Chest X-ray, AP view. Patient: 57 years old, sex M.
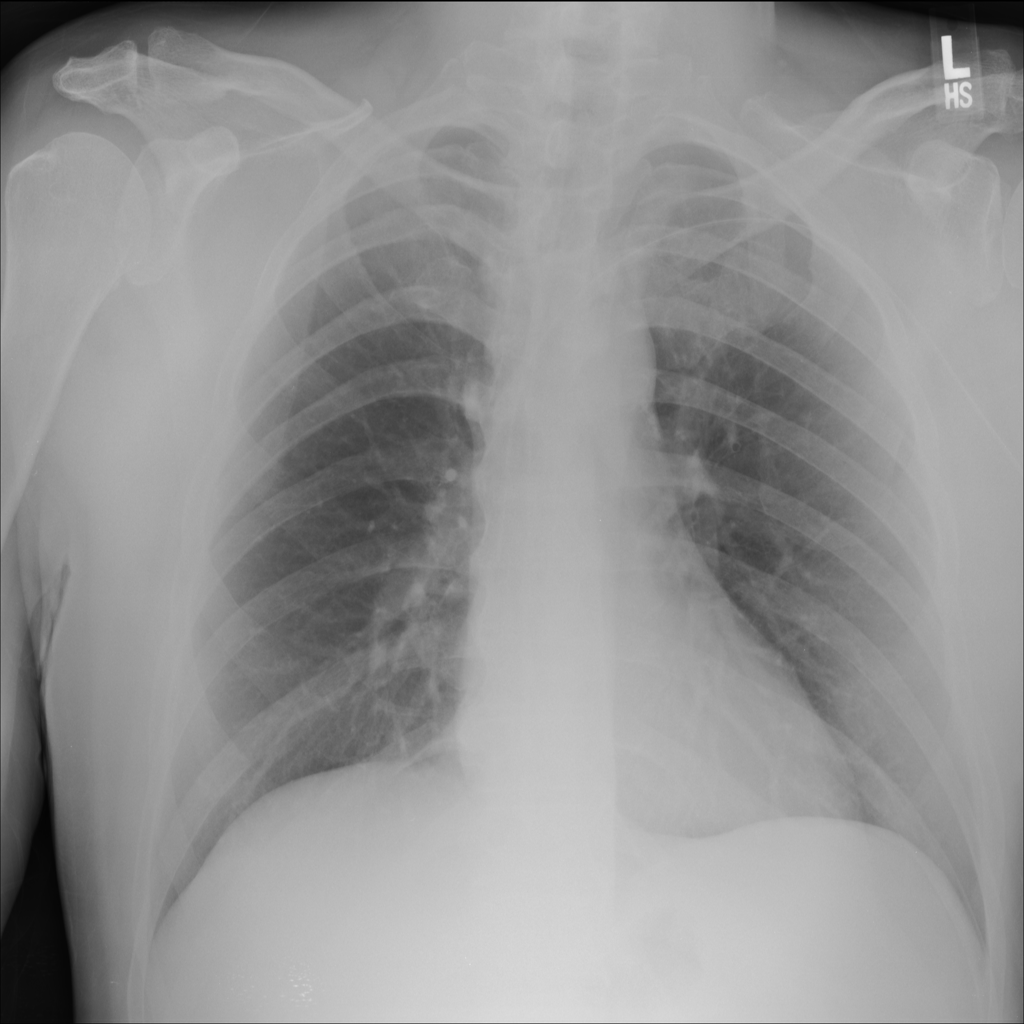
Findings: No Finding